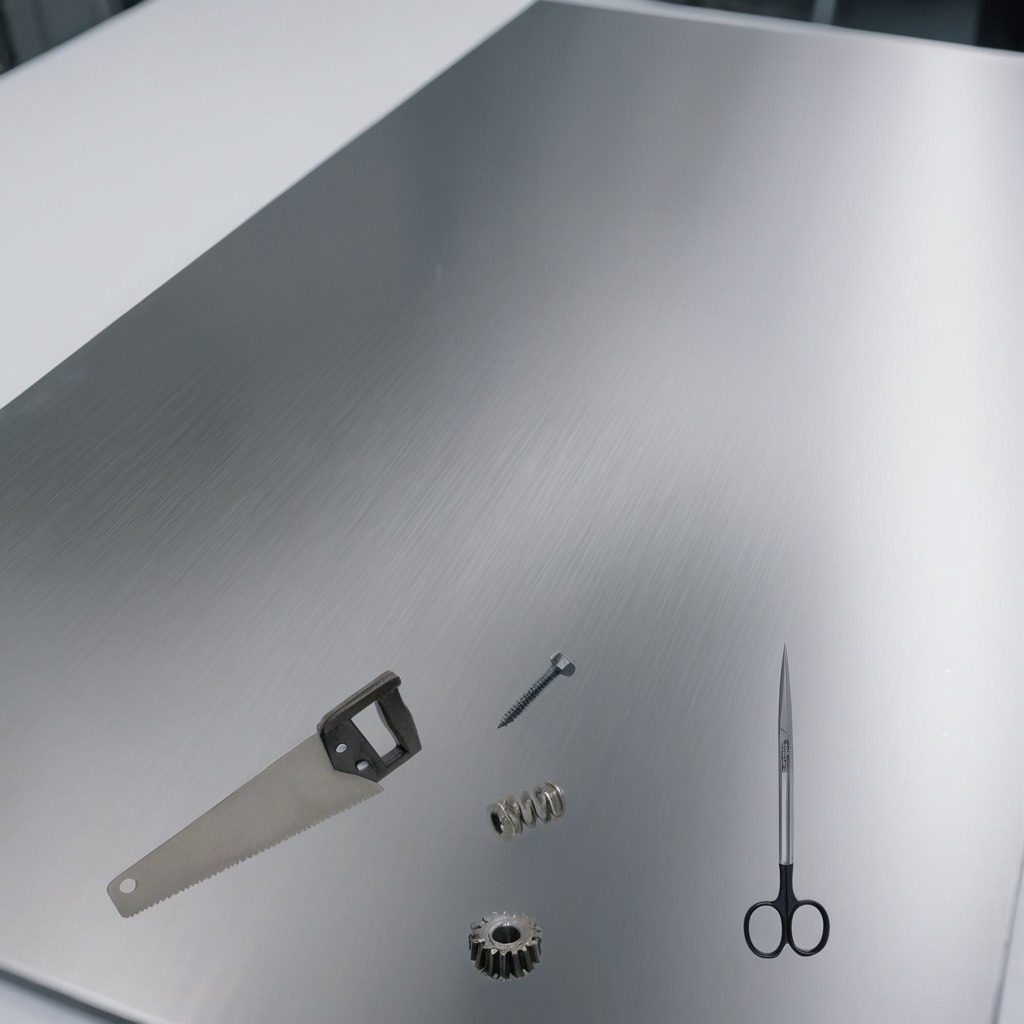
A steel gear with teeth, a metal machine screw, a coiled metal spring, a handheld metal saw, and a pair of scissors are lying on a stainless steel table in a high-end prototyping lab.